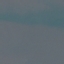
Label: SeaLake